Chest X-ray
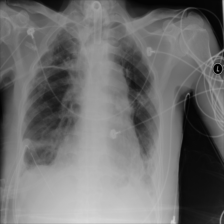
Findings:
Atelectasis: negative
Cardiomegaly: negative
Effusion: negative
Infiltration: positive
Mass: negative
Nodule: negative
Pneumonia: negative
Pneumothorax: negative
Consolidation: negative
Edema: negative
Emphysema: negative
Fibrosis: negative
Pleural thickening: negative
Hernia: negative